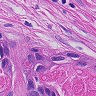
Metastatic tissue present: yes